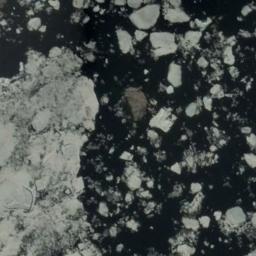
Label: sea_ice